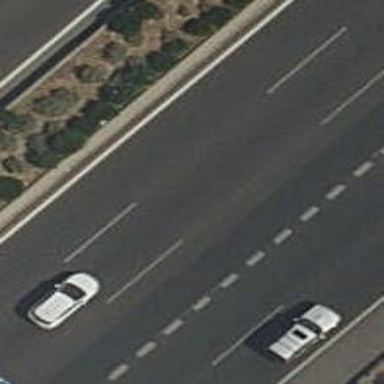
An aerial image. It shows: Asphalt motorway.